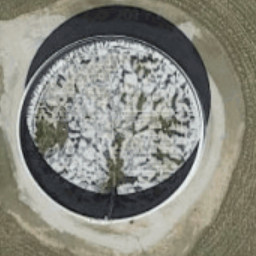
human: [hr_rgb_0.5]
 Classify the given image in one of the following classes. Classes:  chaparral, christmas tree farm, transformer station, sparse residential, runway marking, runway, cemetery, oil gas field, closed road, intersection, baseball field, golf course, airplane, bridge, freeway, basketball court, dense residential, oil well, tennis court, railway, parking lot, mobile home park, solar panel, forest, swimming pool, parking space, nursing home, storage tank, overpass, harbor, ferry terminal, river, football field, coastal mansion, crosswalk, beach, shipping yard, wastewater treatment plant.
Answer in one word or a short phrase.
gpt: storage tank